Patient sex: M
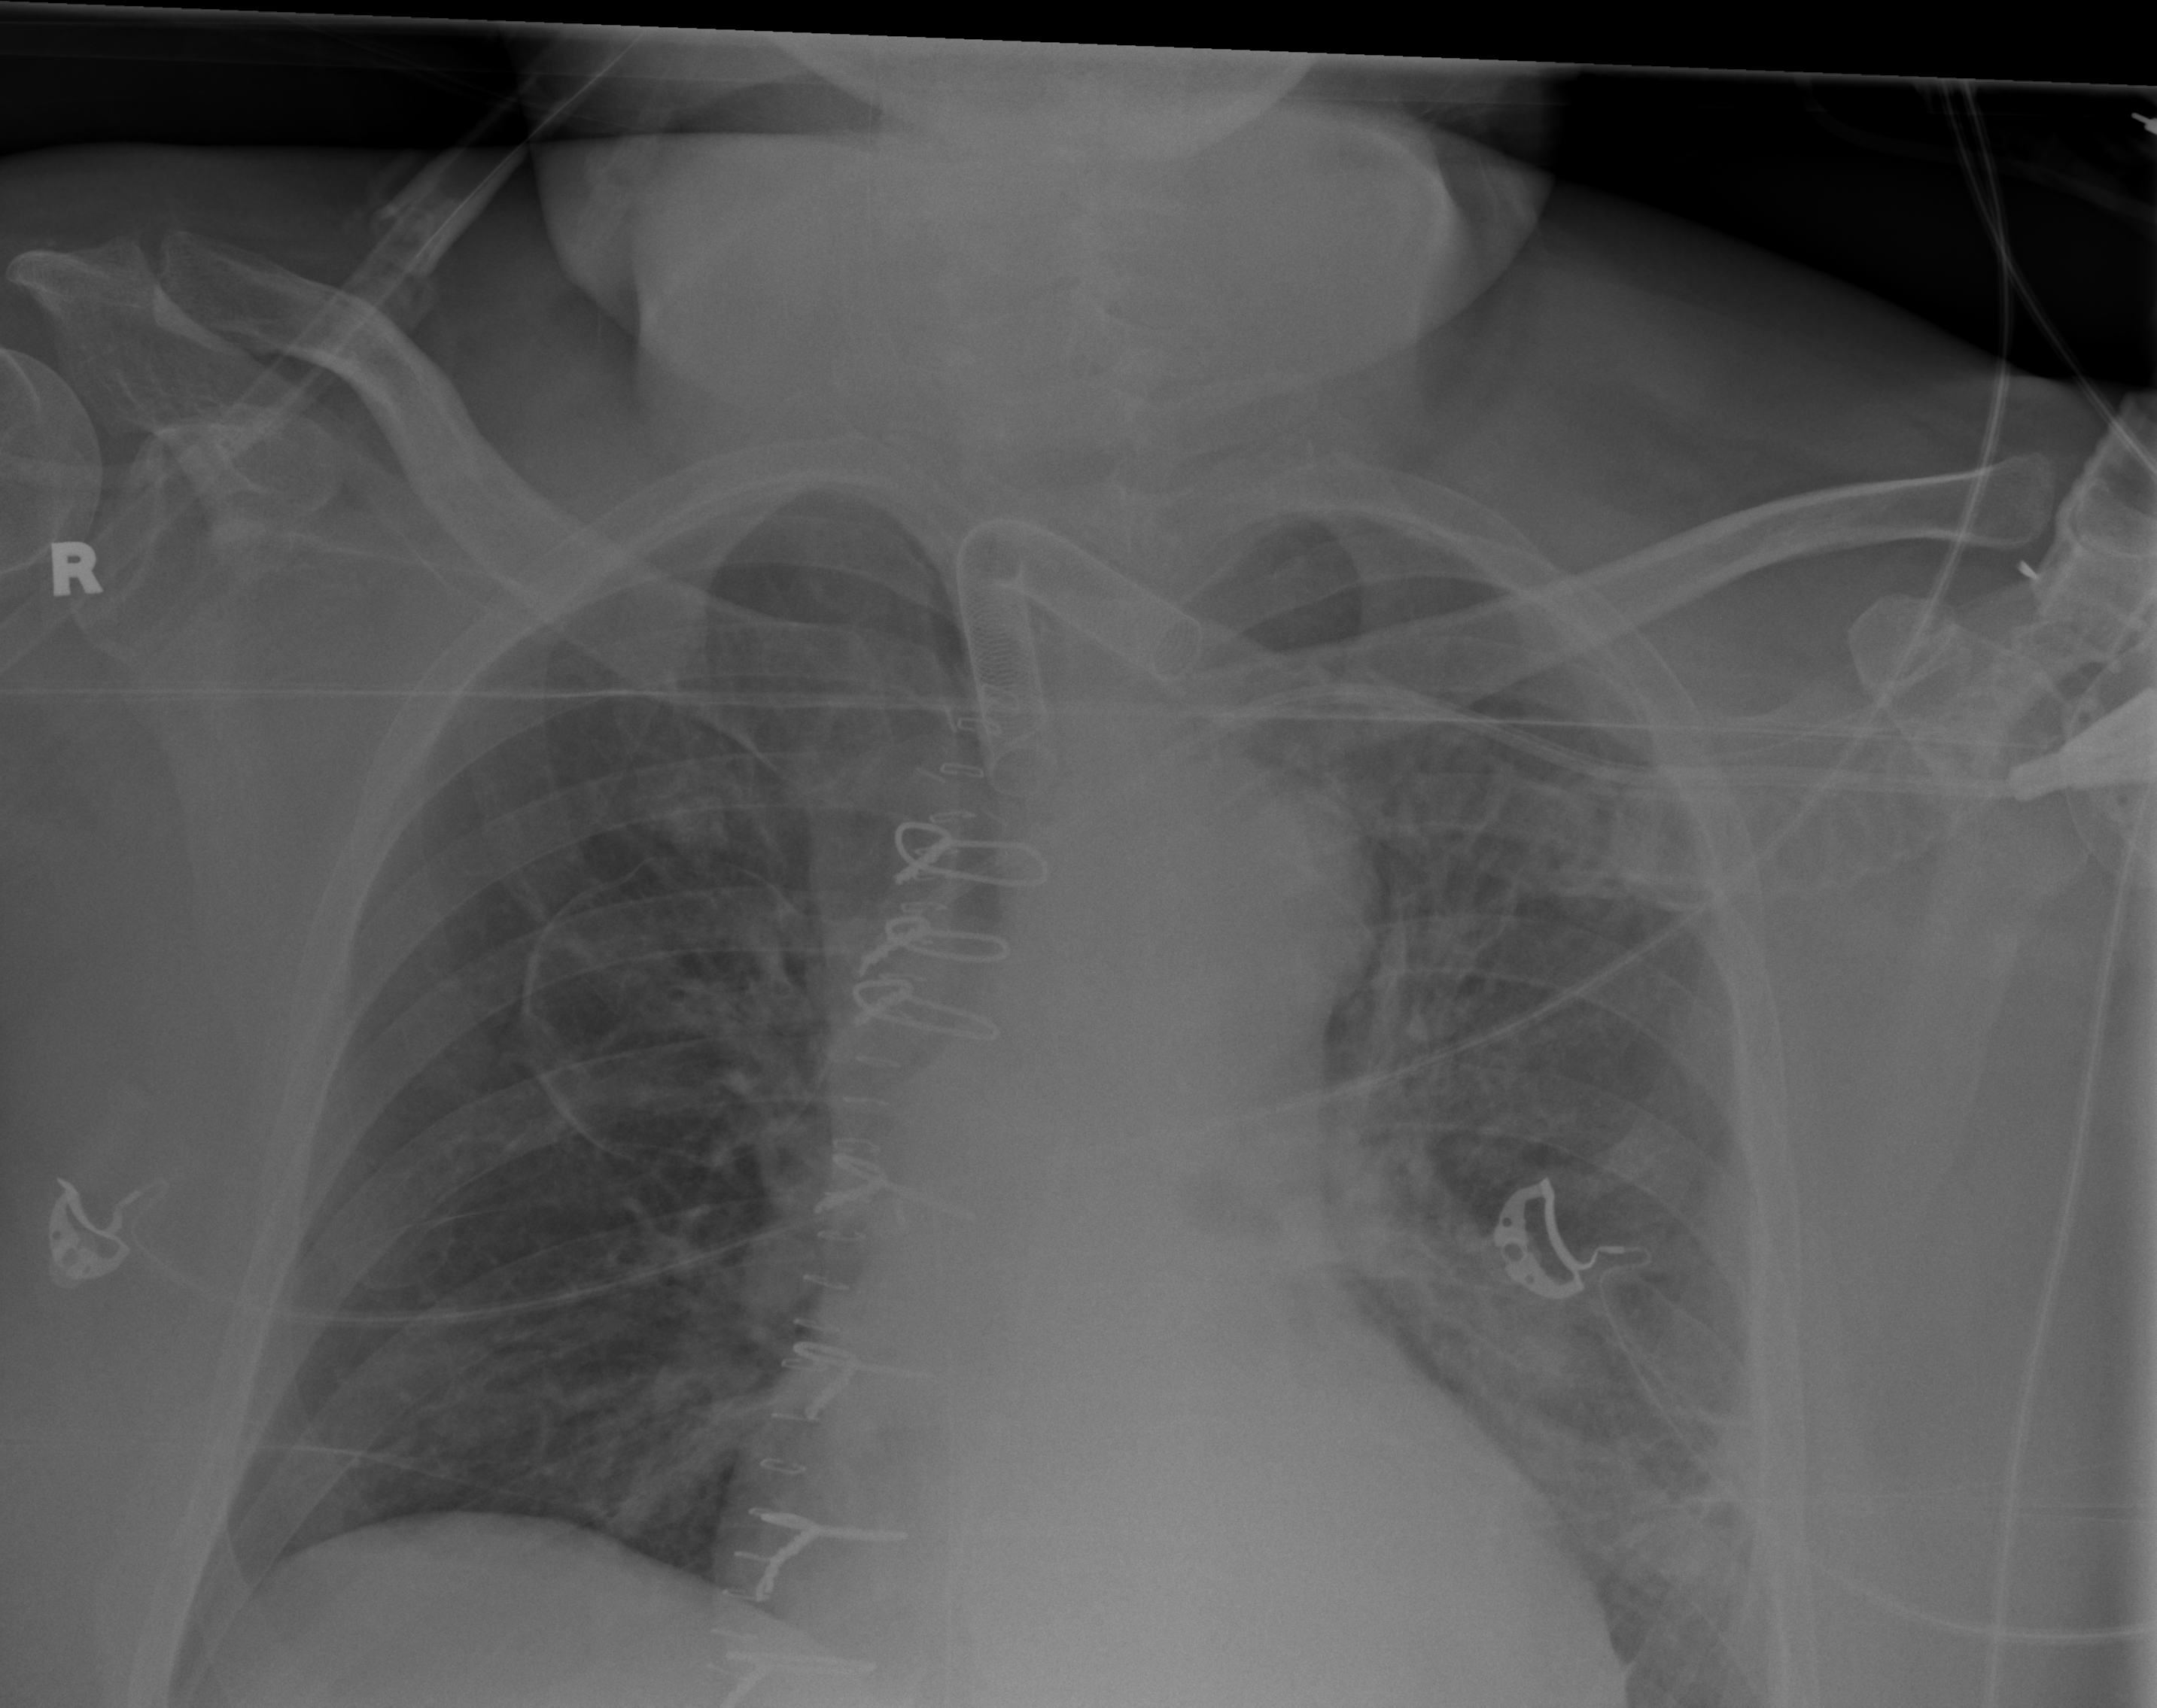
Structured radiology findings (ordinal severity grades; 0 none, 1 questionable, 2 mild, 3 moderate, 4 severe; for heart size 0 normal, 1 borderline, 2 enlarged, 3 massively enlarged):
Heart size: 1
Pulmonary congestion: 2
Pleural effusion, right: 0
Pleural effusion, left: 2
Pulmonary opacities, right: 0
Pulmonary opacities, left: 3
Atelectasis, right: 0
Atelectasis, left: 3